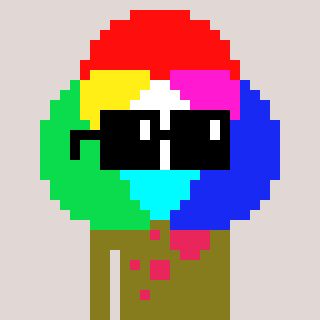
a pixel art character with square black sunglasses, a color circle-shaped head and a gunk-colored body on a warm background